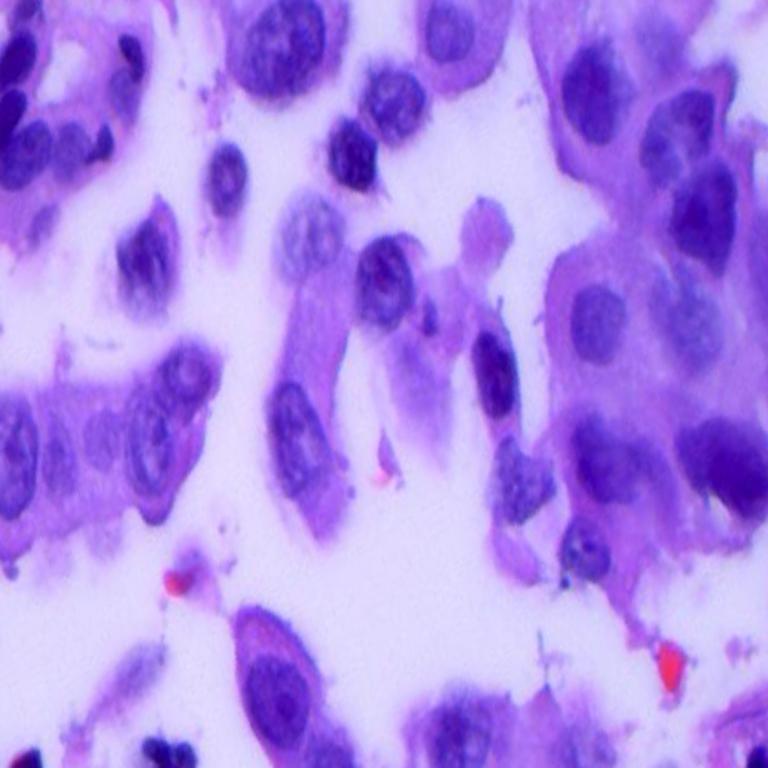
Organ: lung
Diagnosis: adenocarcinomas